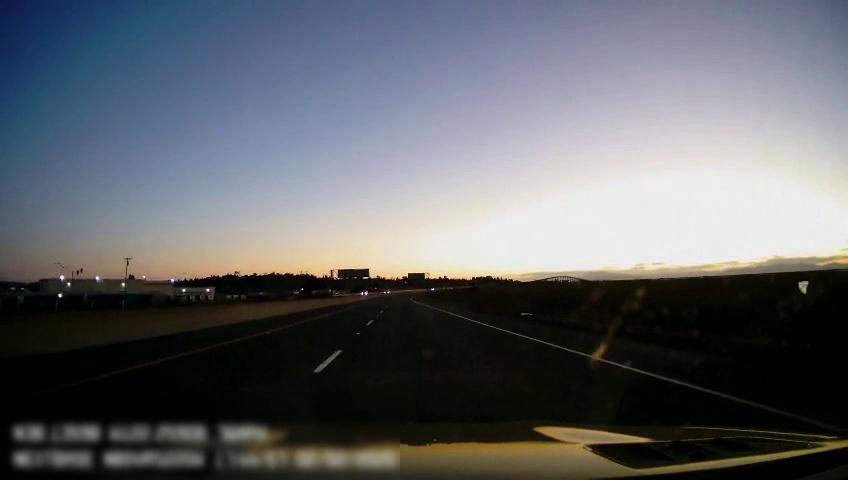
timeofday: Dusk/Dawn/Twilight
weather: Sunny
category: Drivable Space
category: Lanes | Current Lane
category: Lanes | Current Lane
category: Lanes | Alternate Lane